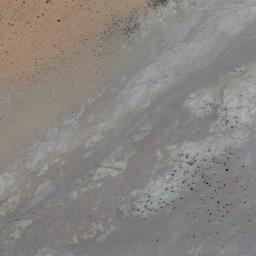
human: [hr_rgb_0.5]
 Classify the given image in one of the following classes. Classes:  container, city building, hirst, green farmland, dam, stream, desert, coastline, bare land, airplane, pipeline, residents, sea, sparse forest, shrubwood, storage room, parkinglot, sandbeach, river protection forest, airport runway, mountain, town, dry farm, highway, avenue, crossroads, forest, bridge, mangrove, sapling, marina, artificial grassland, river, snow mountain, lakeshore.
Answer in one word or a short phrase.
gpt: bare land